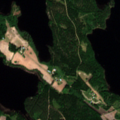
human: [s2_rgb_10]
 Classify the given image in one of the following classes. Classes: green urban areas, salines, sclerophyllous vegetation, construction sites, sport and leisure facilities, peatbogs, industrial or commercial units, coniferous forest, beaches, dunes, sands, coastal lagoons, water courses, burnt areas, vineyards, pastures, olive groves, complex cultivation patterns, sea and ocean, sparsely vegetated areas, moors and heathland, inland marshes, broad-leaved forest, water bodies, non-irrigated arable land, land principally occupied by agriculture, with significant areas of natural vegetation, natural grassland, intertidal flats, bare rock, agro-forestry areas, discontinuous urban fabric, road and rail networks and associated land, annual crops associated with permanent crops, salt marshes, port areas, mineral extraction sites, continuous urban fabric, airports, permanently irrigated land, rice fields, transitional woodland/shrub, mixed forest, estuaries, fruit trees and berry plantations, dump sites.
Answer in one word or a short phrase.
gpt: land principally occupied by agriculture, with significant areas of natural vegetation, broad-leaved forest, coniferous forest, mixed forest, water bodies